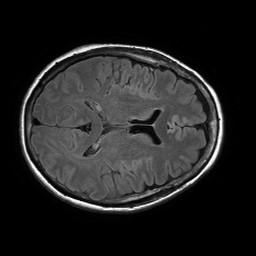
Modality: FLAIR
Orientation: axial
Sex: female
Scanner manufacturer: philips
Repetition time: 11 s
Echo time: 0.125 s